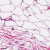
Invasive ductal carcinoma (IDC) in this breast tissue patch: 0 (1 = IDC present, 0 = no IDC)